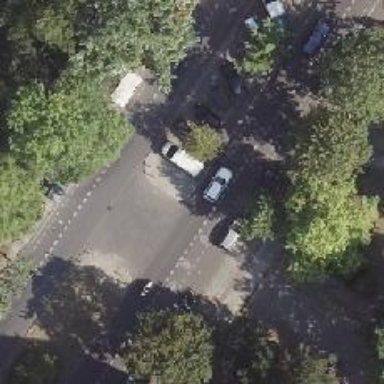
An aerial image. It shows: Footway that serves as traffic island.